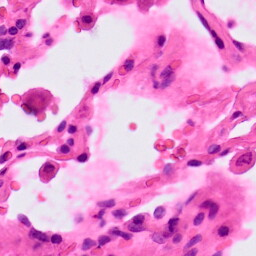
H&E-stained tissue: Lung